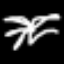
Label: palm tree